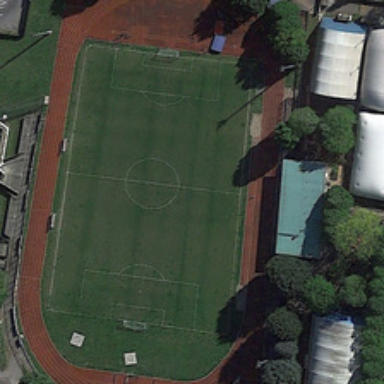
A playground is near several buildings and green trees .